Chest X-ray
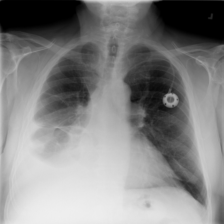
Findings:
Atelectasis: negative
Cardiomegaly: negative
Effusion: positive
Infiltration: negative
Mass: negative
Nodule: negative
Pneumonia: negative
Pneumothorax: negative
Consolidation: negative
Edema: negative
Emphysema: negative
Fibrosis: negative
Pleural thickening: negative
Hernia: negative